Question: I have the following.
HTML
'''
<div class="frmInput">
<select id="registrationTypeDropDown" class="select">
</select>
</div>
'''
Javascript
'''
fetch('../svc/RegistrationForm.asmx/GetRegistrationType', {
method: 'GET',
credentials: 'same-origin',
headers: {
'Content-Type': 'application/json'
}
}).then((response) => {
types = response.json();
for (const [ID, Name] of Object.entries(types)) {
console.log(ID, Name);
options += '<option value="' + ID + '" text="' + Name + '" />';
}
$('#registrationTypeDropDown').append(options);
});
'''
I've tried different ways of getting my results and nothing is working. When I run it it doesn't even hit my for loop. I'd appreciate it if someone can point out a better way of doing this or what I'm doing wrong.

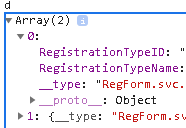
Answer: You are actually assigning 'Promise' to the 'types' variable try this. Also see <URL>
'''
fetch('../svc/RegistrationForm.asmx/GetRegistrationType', {
method: 'GET',
credentials: 'same-origin',
headers: {
'Content-Type': 'application/json'
}
}).then(response => response.json()). // you are missing this line
then((response) => {
types = response;
for (const [ID, Name] of Object.entries(types)) {
console.log(ID, Name);
options += '<option value="' + ID + '" text="' + Name + '" />';
}
$('#registrationTypeDropDown').append(options);
});
'''